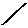
Label: line